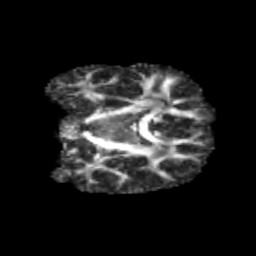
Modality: FA
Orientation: coronal
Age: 12
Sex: male
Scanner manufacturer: siemens
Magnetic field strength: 3 T
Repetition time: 3.8 s
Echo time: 0.07 s